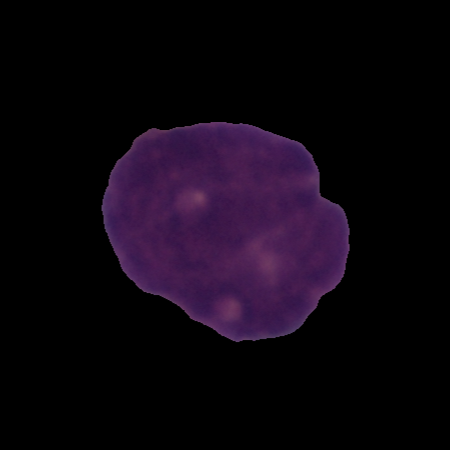
Label: cancer